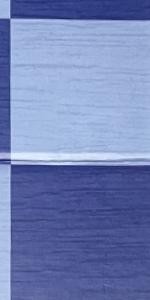
Label: Empty